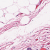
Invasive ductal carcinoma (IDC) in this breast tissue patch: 0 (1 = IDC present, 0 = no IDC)